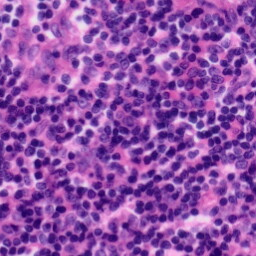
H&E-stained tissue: Tonsil